Question: The following screenshot shows a test of 'TextBubbleBorder'. I would like to make the corners of the component that are outside the rectangle to be entirely transparent & show whatever component is beneath it. I found a way to restrict the BG color of a label to 'inside the border' by setting a 'Clip' (representing the area outside the rounded corners) on the 'Graphics2D' instance and calling 'clearRect()'. That can be seen in 'Label 1'.

However you can see the downside of this approach when there is a red BG (or any non-standard color) on the parent panel. The corners default to the default panel color (easiest to see in 'Panel 2').
Ultimately I would like this to work for a non-standard color in the parent container, but it was partly inspired by <URL>
Does anybody know a way to get those corners transparent?
'''
import java.awt.*;
import java.awt.geom.*;
import javax.swing.*;
import javax.swing.border.*;
public class BorderTest {
public static void main(String[] args) {
Runnable r = new Runnable() {
@Override
public void run() {
JPanel gui = new JPanel(new GridLayout(1,0,5,5));
gui.setBorder(new EmptyBorder(10,10,10,10));
gui.setBackground(Color.RED);
AbstractBorder brdr = new TextBubbleBorder(Color.BLACK,2,16,0);
JLabel l1 = new JLabel("Label 1");
l1.setBorder(brdr);
gui.add(l1);
JLabel l2 = new JLabel("Label 2");
l2.setBorder(brdr);
l2.setBackground(Color.YELLOW);
l2.setOpaque(true);
gui.add(l2);
JPanel p1 = new JPanel();
p1.add(new JLabel("Panel 1"));
p1.setBorder(brdr);
p1.setOpaque(false);
gui.add(p1);
JPanel p2 = new JPanel();
p2.add(new JLabel("Panel 2"));
p2.setBorder(brdr);
gui.add(p2);
JOptionPane.showMessageDialog(null, gui);
}
};
// Swing GUIs should be created and updated on the EDT
// http://docs.oracle.com/javase/tutorial/uiswing/concurrency/initial.html
SwingUtilities.invokeLater(r);
}
}
class TextBubbleBorder extends AbstractBorder {
private Color color;
private int thickness = 4;
private int radii = 8;
private int pointerSize = 7;
private Insets insets = null;
private BasicStroke stroke = null;
private int strokePad;
private int pointerPad = 4;
RenderingHints hints;
TextBubbleBorder(
Color color) {
new TextBubbleBorder(color, 4, 8, 7);
}
TextBubbleBorder(
Color color, int thickness, int radii, int pointerSize) {
this.thickness = thickness;
this.radii = radii;
this.pointerSize = pointerSize;
this.color = color;
stroke = new BasicStroke(thickness);
strokePad = thickness / 2;
hints = new RenderingHints(
RenderingHints.KEY_ANTIALIASING,
RenderingHints.VALUE_ANTIALIAS_ON);
int pad = radii + strokePad;
int bottomPad = pad + pointerSize + strokePad;
insets = new Insets(pad, pad, bottomPad, pad);
}
@Override
public Insets getBorderInsets(Component c) {
return insets;
}
@Override
public Insets getBorderInsets(Component c, Insets insets) {
return getBorderInsets(c);
}
@Override
public void paintBorder(
Component c,
Graphics g,
int x, int y,
int width, int height) {
Graphics2D g2 = (Graphics2D) g;
int bottomLineY = height - thickness - pointerSize;
RoundRectangle2D.Double bubble = new RoundRectangle2D.Double(
0 + strokePad,
0 + strokePad,
width - thickness,
bottomLineY,
radii,
radii);
Polygon pointer = new Polygon();
// left point
pointer.addPoint(
strokePad + radii + pointerPad,
bottomLineY);
// right point
pointer.addPoint(
strokePad + radii + pointerPad + pointerSize,
bottomLineY);
// bottom point
pointer.addPoint(
strokePad + radii + pointerPad + (pointerSize / 2),
height - strokePad);
Area area = new Area(bubble);
area.add(new Area(pointer));
g2.setRenderingHints(hints);
Area spareSpace = new Area(new Rectangle(0, 0, width, height));
spareSpace.subtract(area);
g2.setClip(spareSpace);
g2.clearRect(0, 0, width, height);
g2.setClip(null);
g2.setColor(color);
g2.setStroke(stroke);
g2.draw(area);
}
}
'''
1. While the TextBubbleBorder was devised for Internal padding for JTextArea with background Image (& ended up using a JLabel since the text area was a mess for the reasons mentioned above), by specifying a pointerSize of 0 we end up with a 'rounded rectangle' instead.
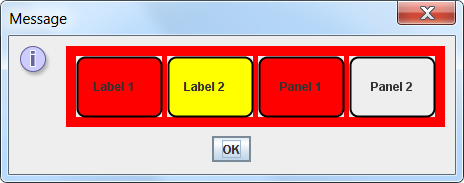
Answer: N.B. There is a clipping bug in this code, which is fixed in the accepted answer to <URL>. This should only be considered as a solution if the 'clipping bug fix' is incorporated.
---
'''
// Paint the BG color of the parent, everywhere outside the clip
// of the text bubble.
'''
See this point in the code for the source that shows correctly as:

'''
import java.awt.*;
import java.awt.image.*;
import java.awt.geom.*;
import javax.swing.*;
import javax.swing.border.*;
public class BorderTest {
public static void main(String[] args) {
Runnable r = new Runnable() {
@Override
public void run() {
JPanel gui = new JPanel(new GridLayout(2,0,5,5));
gui.setBorder(new EmptyBorder(10,10,10,10));
gui.setBackground(Color.RED);
AbstractBorder brdrLeft = new TextBubbleBorder(Color.BLACK,2,16,16);
AbstractBorder brdrRight = new TextBubbleBorder(Color.BLACK,2,16,16,false);
JLabel l1 = new JLabel("Label 1");
l1.setBorder(brdrRight);
gui.add(l1);
JLabel l2 = new JLabel("Label 2");
l2.setBorder(brdrLeft);
l2.setBackground(Color.YELLOW);
l2.setOpaque(true);
gui.add(l2);
JPanel p1 = new JPanel();
p1.add(new JLabel("Panel 1"));
p1.setBorder(brdrRight);
p1.setOpaque(false);
gui.add(p1);
JPanel p2 = new JPanel();
p2.add(new JLabel("Panel 2"));
p2.setBorder(brdrLeft);
gui.add(p2);
JOptionPane.showMessageDialog(null, gui);
}
};
// Swing GUIs should be created and updated on the EDT
// http://docs.oracle.com/javase/tutorial/uiswing/concurrency/initial.html
SwingUtilities.invokeLater(r);
}
}
class TextBubbleBorder extends AbstractBorder {
private Color color;
private int thickness = 4;
private int radii = 8;
private int pointerSize = 7;
private Insets insets = null;
private BasicStroke stroke = null;
private int strokePad;
private int pointerPad = 4;
private boolean left = true;
RenderingHints hints;
TextBubbleBorder(
Color color) {
this(color, 4, 8, 7);
}
TextBubbleBorder(
Color color, int thickness, int radii, int pointerSize) {
this.thickness = thickness;
this.radii = radii;
this.pointerSize = pointerSize;
this.color = color;
stroke = new BasicStroke(thickness);
strokePad = thickness / 2;
hints = new RenderingHints(
RenderingHints.KEY_ANTIALIASING,
RenderingHints.VALUE_ANTIALIAS_ON);
int pad = radii + strokePad;
int bottomPad = pad + pointerSize + strokePad;
insets = new Insets(pad, pad, bottomPad, pad);
}
TextBubbleBorder(
Color color, int thickness, int radii, int pointerSize, boolean left) {
this(color, thickness, radii, pointerSize);
this.left = left;
}
@Override
public Insets getBorderInsets(Component c) {
return insets;
}
@Override
public Insets getBorderInsets(Component c, Insets insets) {
return getBorderInsets(c);
}
@Override
public void paintBorder(
Component c,
Graphics g,
int x, int y,
int width, int height) {
Graphics2D g2 = (Graphics2D) g;
int bottomLineY = height - thickness - pointerSize;
RoundRectangle2D.Double bubble = new RoundRectangle2D.Double(
0 + strokePad,
0 + strokePad,
width - thickness,
bottomLineY,
radii,
radii);
Polygon pointer = new Polygon();
if (left) {
// left point
pointer.addPoint(
strokePad + radii + pointerPad,
bottomLineY);
// right point
pointer.addPoint(
strokePad + radii + pointerPad + pointerSize,
bottomLineY);
// bottom point
pointer.addPoint(
strokePad + radii + pointerPad + (pointerSize / 2),
height - strokePad);
} else {
// left point
pointer.addPoint(
width - (strokePad + radii + pointerPad),
bottomLineY);
// right point
pointer.addPoint(
width - (strokePad + radii + pointerPad + pointerSize),
bottomLineY);
// bottom point
pointer.addPoint(
width - (strokePad + radii + pointerPad + (pointerSize / 2)),
height - strokePad);
}
Area area = new Area(bubble);
area.add(new Area(pointer));
g2.setRenderingHints(hints);
// Paint the BG color of the parent, everywhere outside the clip
// of the text bubble.
Component parent = c.getParent();
if (parent!=null) {
Color bg = parent.getBackground();
Rectangle rect = new Rectangle(0,0,width, height);
Area borderRegion = new Area(rect);
borderRegion.subtract(area);
g2.setClip(borderRegion);
g2.setColor(bg);
g2.fillRect(0, 0, width, height);
g2.setClip(null);
}
g2.setColor(color);
g2.setStroke(stroke);
g2.draw(area);
}
}
'''